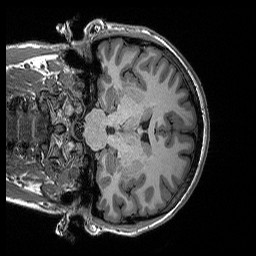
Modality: T1w
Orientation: coronal
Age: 35
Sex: female